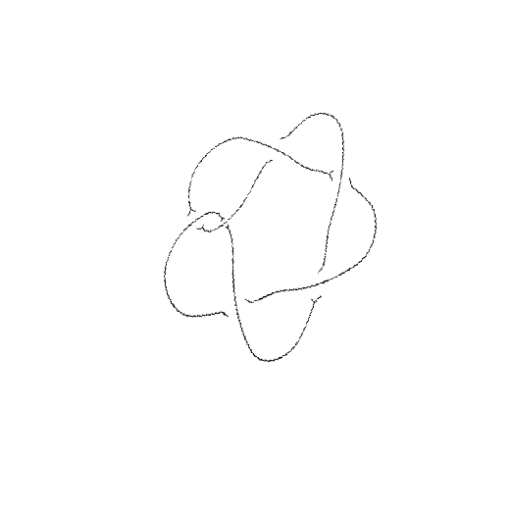
Crossing number: 6